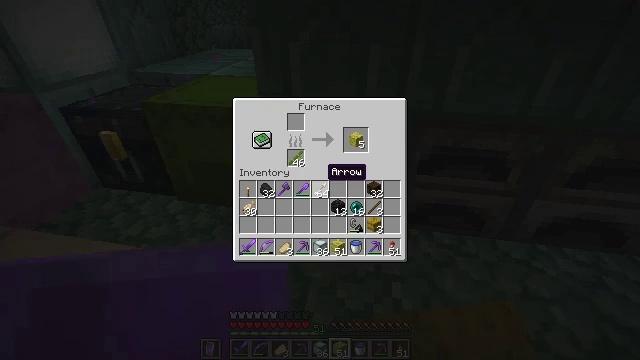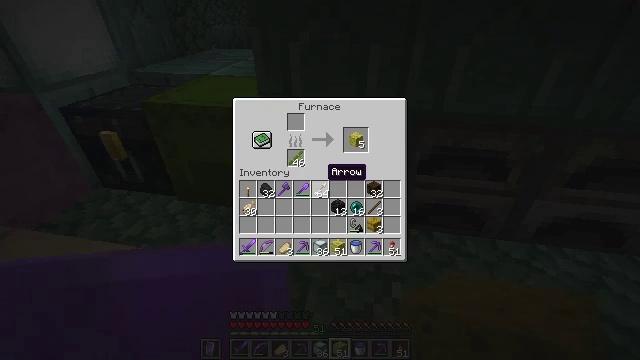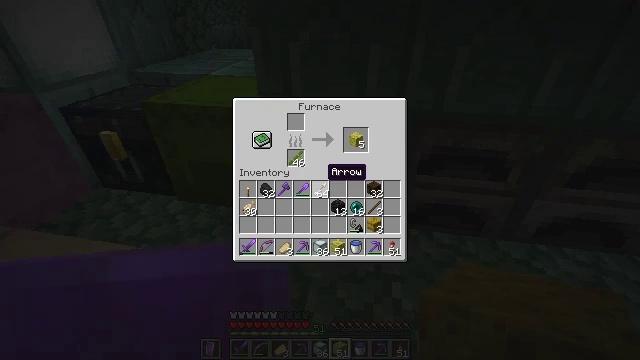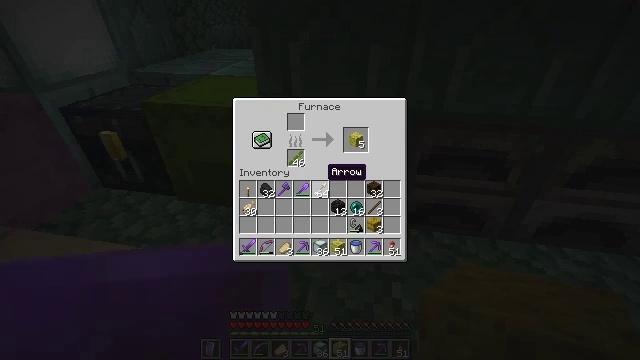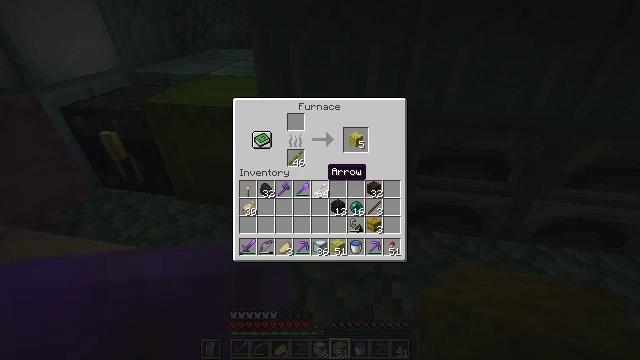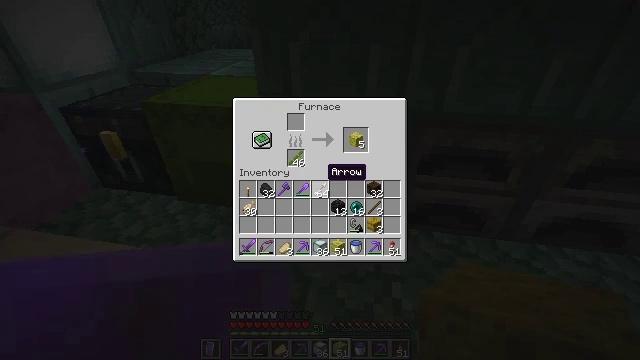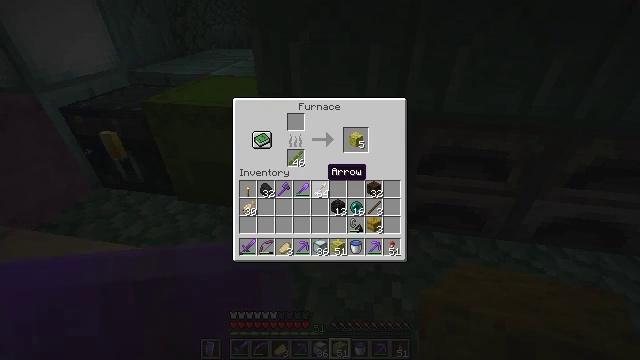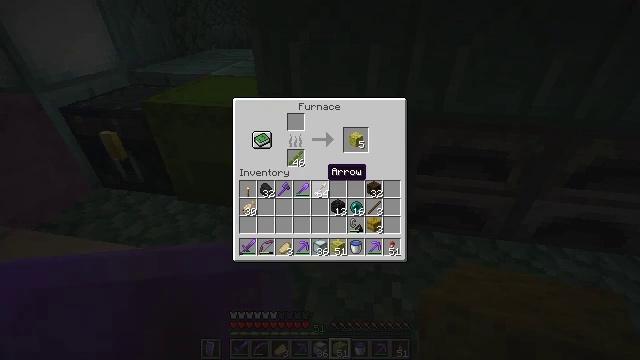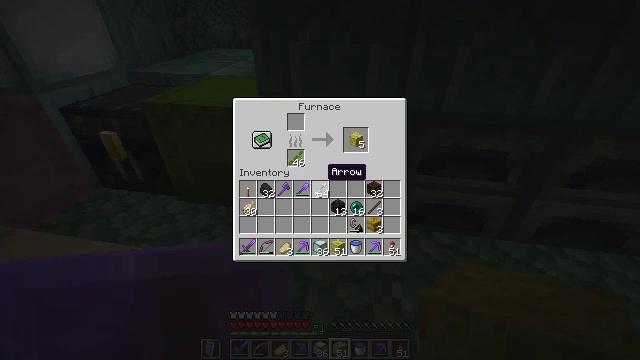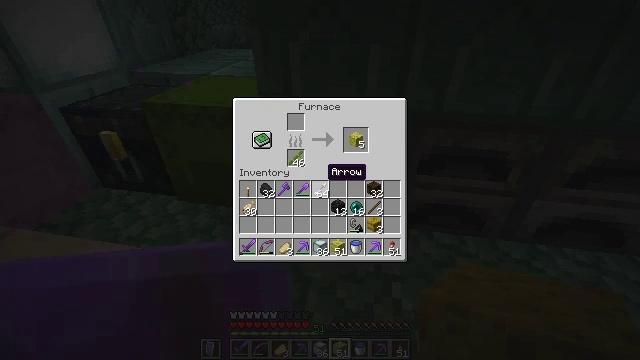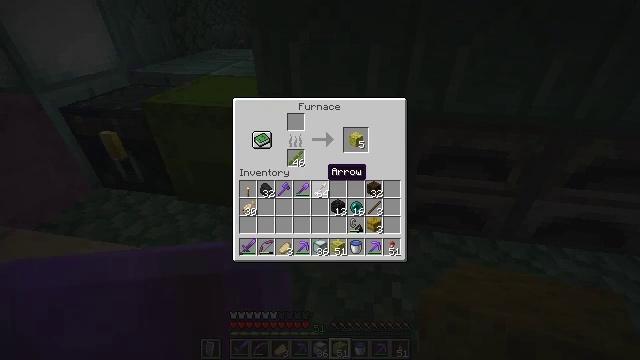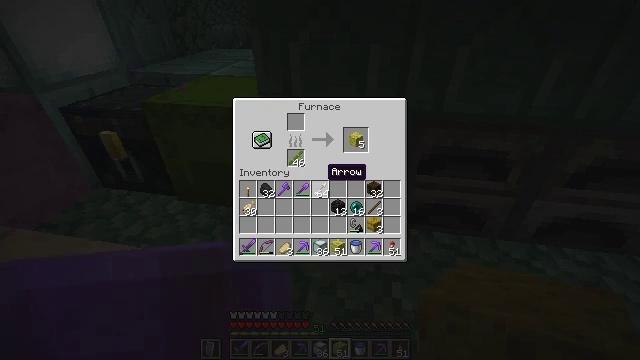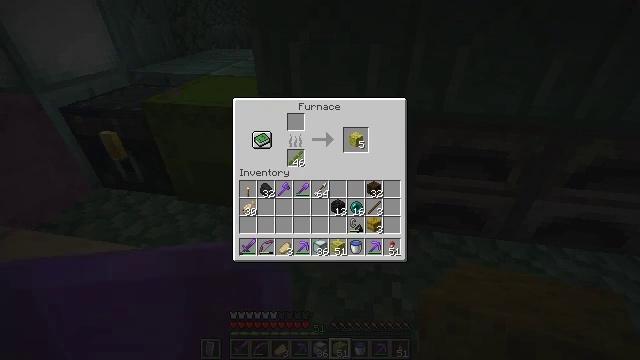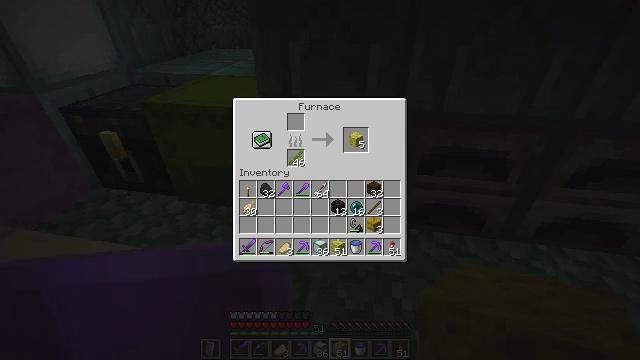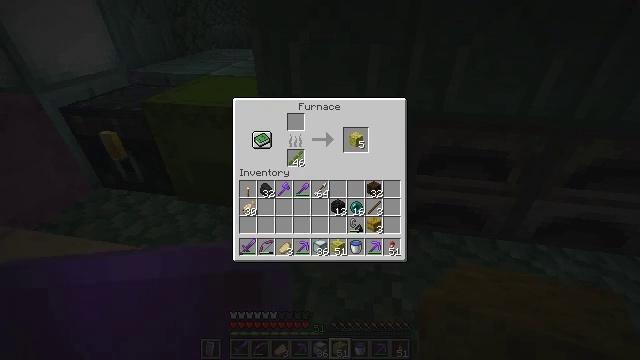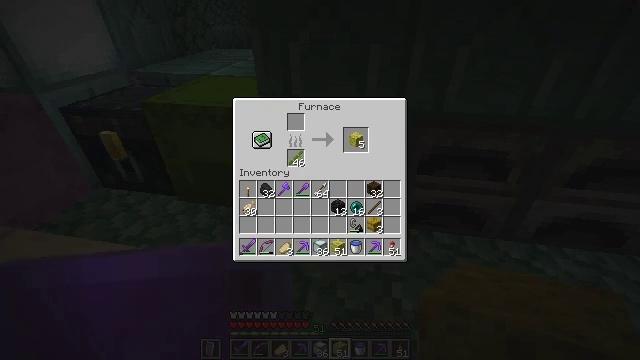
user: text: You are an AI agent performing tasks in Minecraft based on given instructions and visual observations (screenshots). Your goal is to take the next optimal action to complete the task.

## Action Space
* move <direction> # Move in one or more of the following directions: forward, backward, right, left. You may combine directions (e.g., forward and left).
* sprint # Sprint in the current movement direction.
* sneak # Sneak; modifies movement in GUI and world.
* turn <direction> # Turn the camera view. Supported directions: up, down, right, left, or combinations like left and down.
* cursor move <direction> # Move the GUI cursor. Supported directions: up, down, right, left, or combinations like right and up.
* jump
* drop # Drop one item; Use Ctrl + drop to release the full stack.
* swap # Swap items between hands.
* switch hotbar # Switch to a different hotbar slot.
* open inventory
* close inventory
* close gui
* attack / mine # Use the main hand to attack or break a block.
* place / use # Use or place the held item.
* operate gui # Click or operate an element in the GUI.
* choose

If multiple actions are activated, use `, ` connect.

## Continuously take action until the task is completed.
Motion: motion action
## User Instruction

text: craft item sponge
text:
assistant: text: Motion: no_op
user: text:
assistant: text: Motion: no_op
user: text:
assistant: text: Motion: no_op
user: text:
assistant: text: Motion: no_op
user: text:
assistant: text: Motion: no_op
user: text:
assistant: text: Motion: no_op
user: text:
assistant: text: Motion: no_op
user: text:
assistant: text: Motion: no_op
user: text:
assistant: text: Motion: no_op
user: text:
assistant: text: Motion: no_op
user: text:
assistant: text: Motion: no_op
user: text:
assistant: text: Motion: no_op
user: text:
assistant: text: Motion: turn right and up
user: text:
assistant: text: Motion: turn right and up
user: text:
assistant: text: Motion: no_op
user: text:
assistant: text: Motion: no_op
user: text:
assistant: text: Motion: no_op
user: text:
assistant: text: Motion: no_op
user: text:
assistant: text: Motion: no_op
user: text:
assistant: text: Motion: sneak, turn right
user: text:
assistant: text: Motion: sneak
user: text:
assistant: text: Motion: sneak
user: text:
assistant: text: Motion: sneak
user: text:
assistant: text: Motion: sneak
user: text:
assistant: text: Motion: sneak
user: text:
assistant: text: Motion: sneak
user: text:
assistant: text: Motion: sneak, attack / mine
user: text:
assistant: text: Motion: sneak, attack / mine
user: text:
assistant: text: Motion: sneak
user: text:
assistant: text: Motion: no_op